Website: walmart
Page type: billing-address
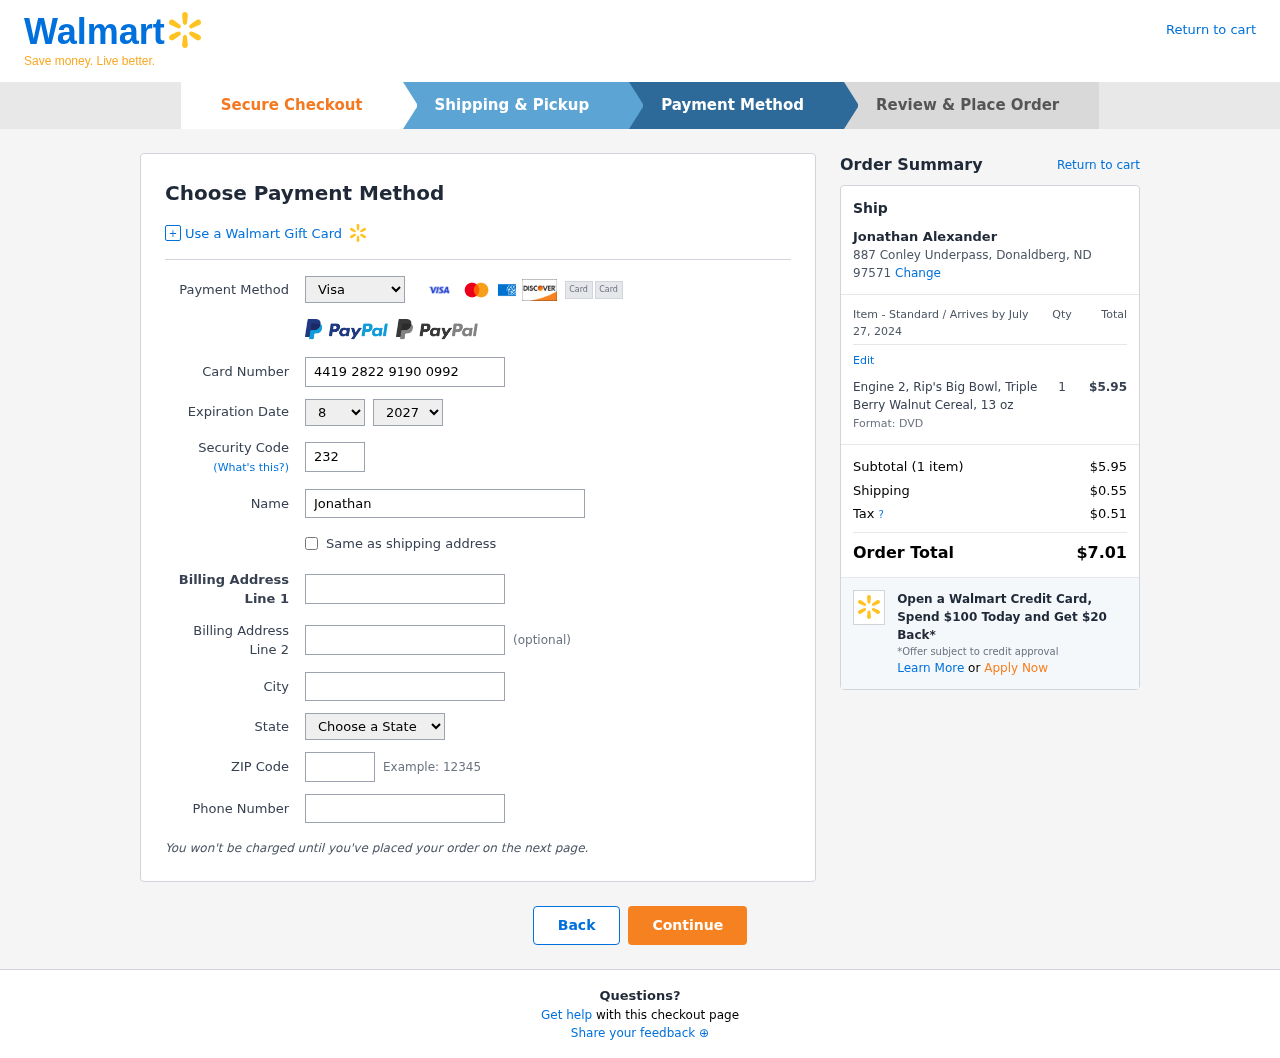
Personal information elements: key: PII_CARD_CVV
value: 232
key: PII_CARD_EXPIRY_MONTH
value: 08
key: PII_CARD_EXPIRY_YEAR
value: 27
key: PII_CARD_NUMBER
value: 4419 2822 9190 0992
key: PII_CARD_TYPE
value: Visa
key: PII_CITY
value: Donaldberg
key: PII_CITY_STATE_ZIP
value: Donaldberg, ND 97571
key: PII_FULLNAME
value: Jonathan Alexander
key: PII_PHONE
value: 4207216762
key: PII_POSTCODE
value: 97571
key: PII_STATE
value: North Dakota
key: PII_STREET
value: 887 Conley Underpass
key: PII_FULLNAME2
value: Jonathan Alexander
Product elements: key: PRODUCT1_NAME
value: Engine 2, Rip's Big Bowl, Triple Berry Walnut Cereal, 13 oz
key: PRODUCT1_PRICE
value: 5.95
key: PRODUCT1_QUANTITY
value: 1
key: PRODUCT1_DESC
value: Format: DVD
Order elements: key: ORDER_DELIVERY_DATE
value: July 27, 2024
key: ORDER_NUM_ITEMS
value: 1
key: ORDER_SUBTOTAL
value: $5.95
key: ORDER_SHIPPING_COST
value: $0.55
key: ORDER_TAX
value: $0.51
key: ORDER_TOTAL
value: $7.01